Question: I've got 1 server with more than ten different standalone applications, all written in PHP. These applications communicate with each other through an API. There is one application on top to let them communicate with clients from outside the server, globally it looks like this:

The app who has to handle the hit responds in JSON to App 1, App 1 generates an appropriate answer to the hit, such as a webpage, image or just plain JSON, based on the information in the JSON.
If an application needs to communicate with another application, he will send a HTTP-request with cURL. Basically he becomes a client on his own server. I know this method consumes more resources than using a direct function, like Include or Require. But when I use these functions, I lose a lot of the standalone-principles.
The reason I like to stick with my standalone-principles is that I like to work with external junior programmers. I don't want them to be obliged to use things like OOP, Classes etc. I want to say to them: "This is the input, I expect the output to be this, create a PHP-application to achieve it".
My questions are:
- -
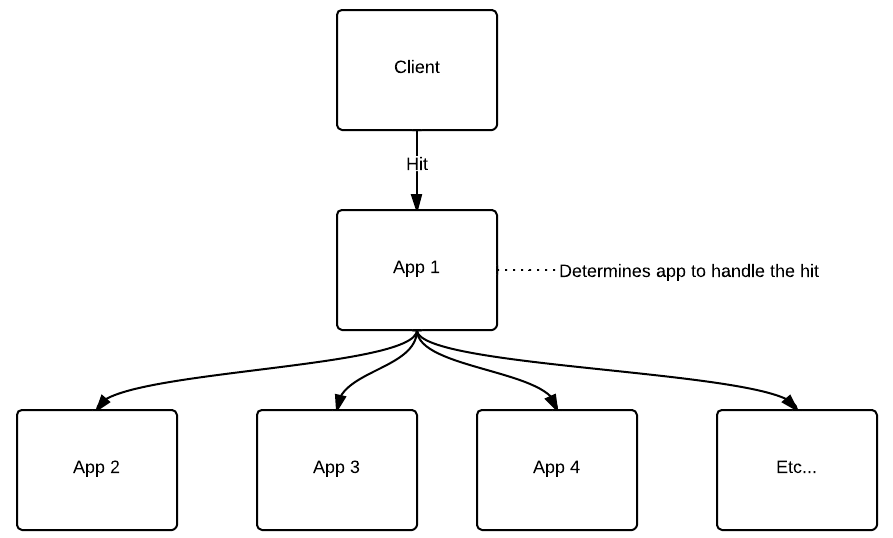
Answer: The answers to your questions:
1. It depends on a lot of things, including, but not limited to: The location of your server The number of nodes, and the quality of the nodes, between your servers The latency of your servers The format you use to convey the information To give you an idea of how this all pans out, consider the simple case where all your apps are virtual hosts on the same box. You are using curl to hit myserver.com/app1/ from app2. What you may not be aware of is that this: Is forcing a DNS lookup to myserver.com Will travel all the way out to the public interface of your router before looping back in Instead of the earlier scenario, consider this one: you are using curl to hit myserver2.com from myserver.com. The two are on a VPN together, but both also have a public interface where myserver.com and myserver2.com are bound to (respectively). The result? You're going over WAN when you could have tunneled through VPN.
In all cases, you will incur anywhere between ~10ms and ~50ms of latency per call, if the calls go to WAN.
"Direct functions" like 'include' solve a completely different problem, but yes, they cut down on the entire HTTP request overhead. Direct instantiation should always be preferred, and your second best option should be caching the HTTP calls using something like 'redis'.
Question two has a simple answer: . If by an "internal API", you are building nothing more than a load-balancer, consider just using a load balancer. If you are building content mediation, consider abstracting it away and letting your devs actually .